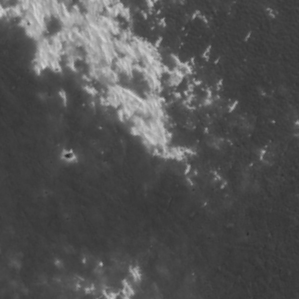
Label: frost